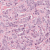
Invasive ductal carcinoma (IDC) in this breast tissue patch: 1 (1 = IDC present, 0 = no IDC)